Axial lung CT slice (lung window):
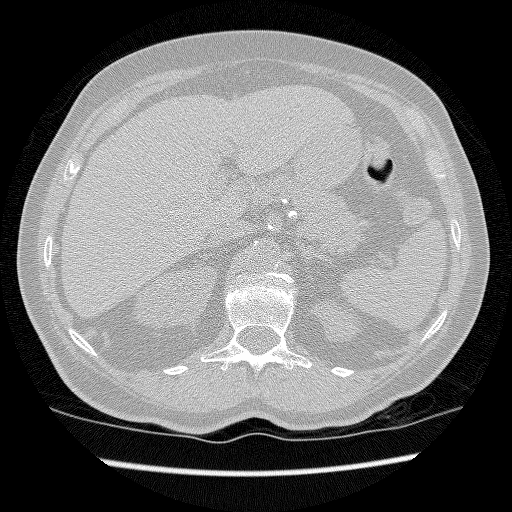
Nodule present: no